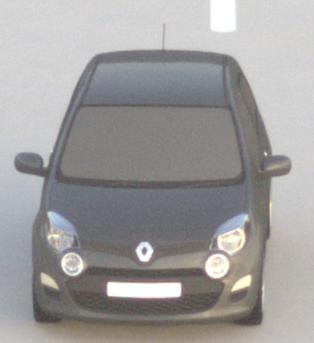
Make: Renault
Model: Twingo 1.2 LEV 16V 75
Detailed model: Twingo (II)
Model produced from: 2012/01
Model produced until: 2014/07
Doors: 3
Color: gray
Road condition: dry road
Daytime: sunrise or sunset
Contrast: low contrast